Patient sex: F
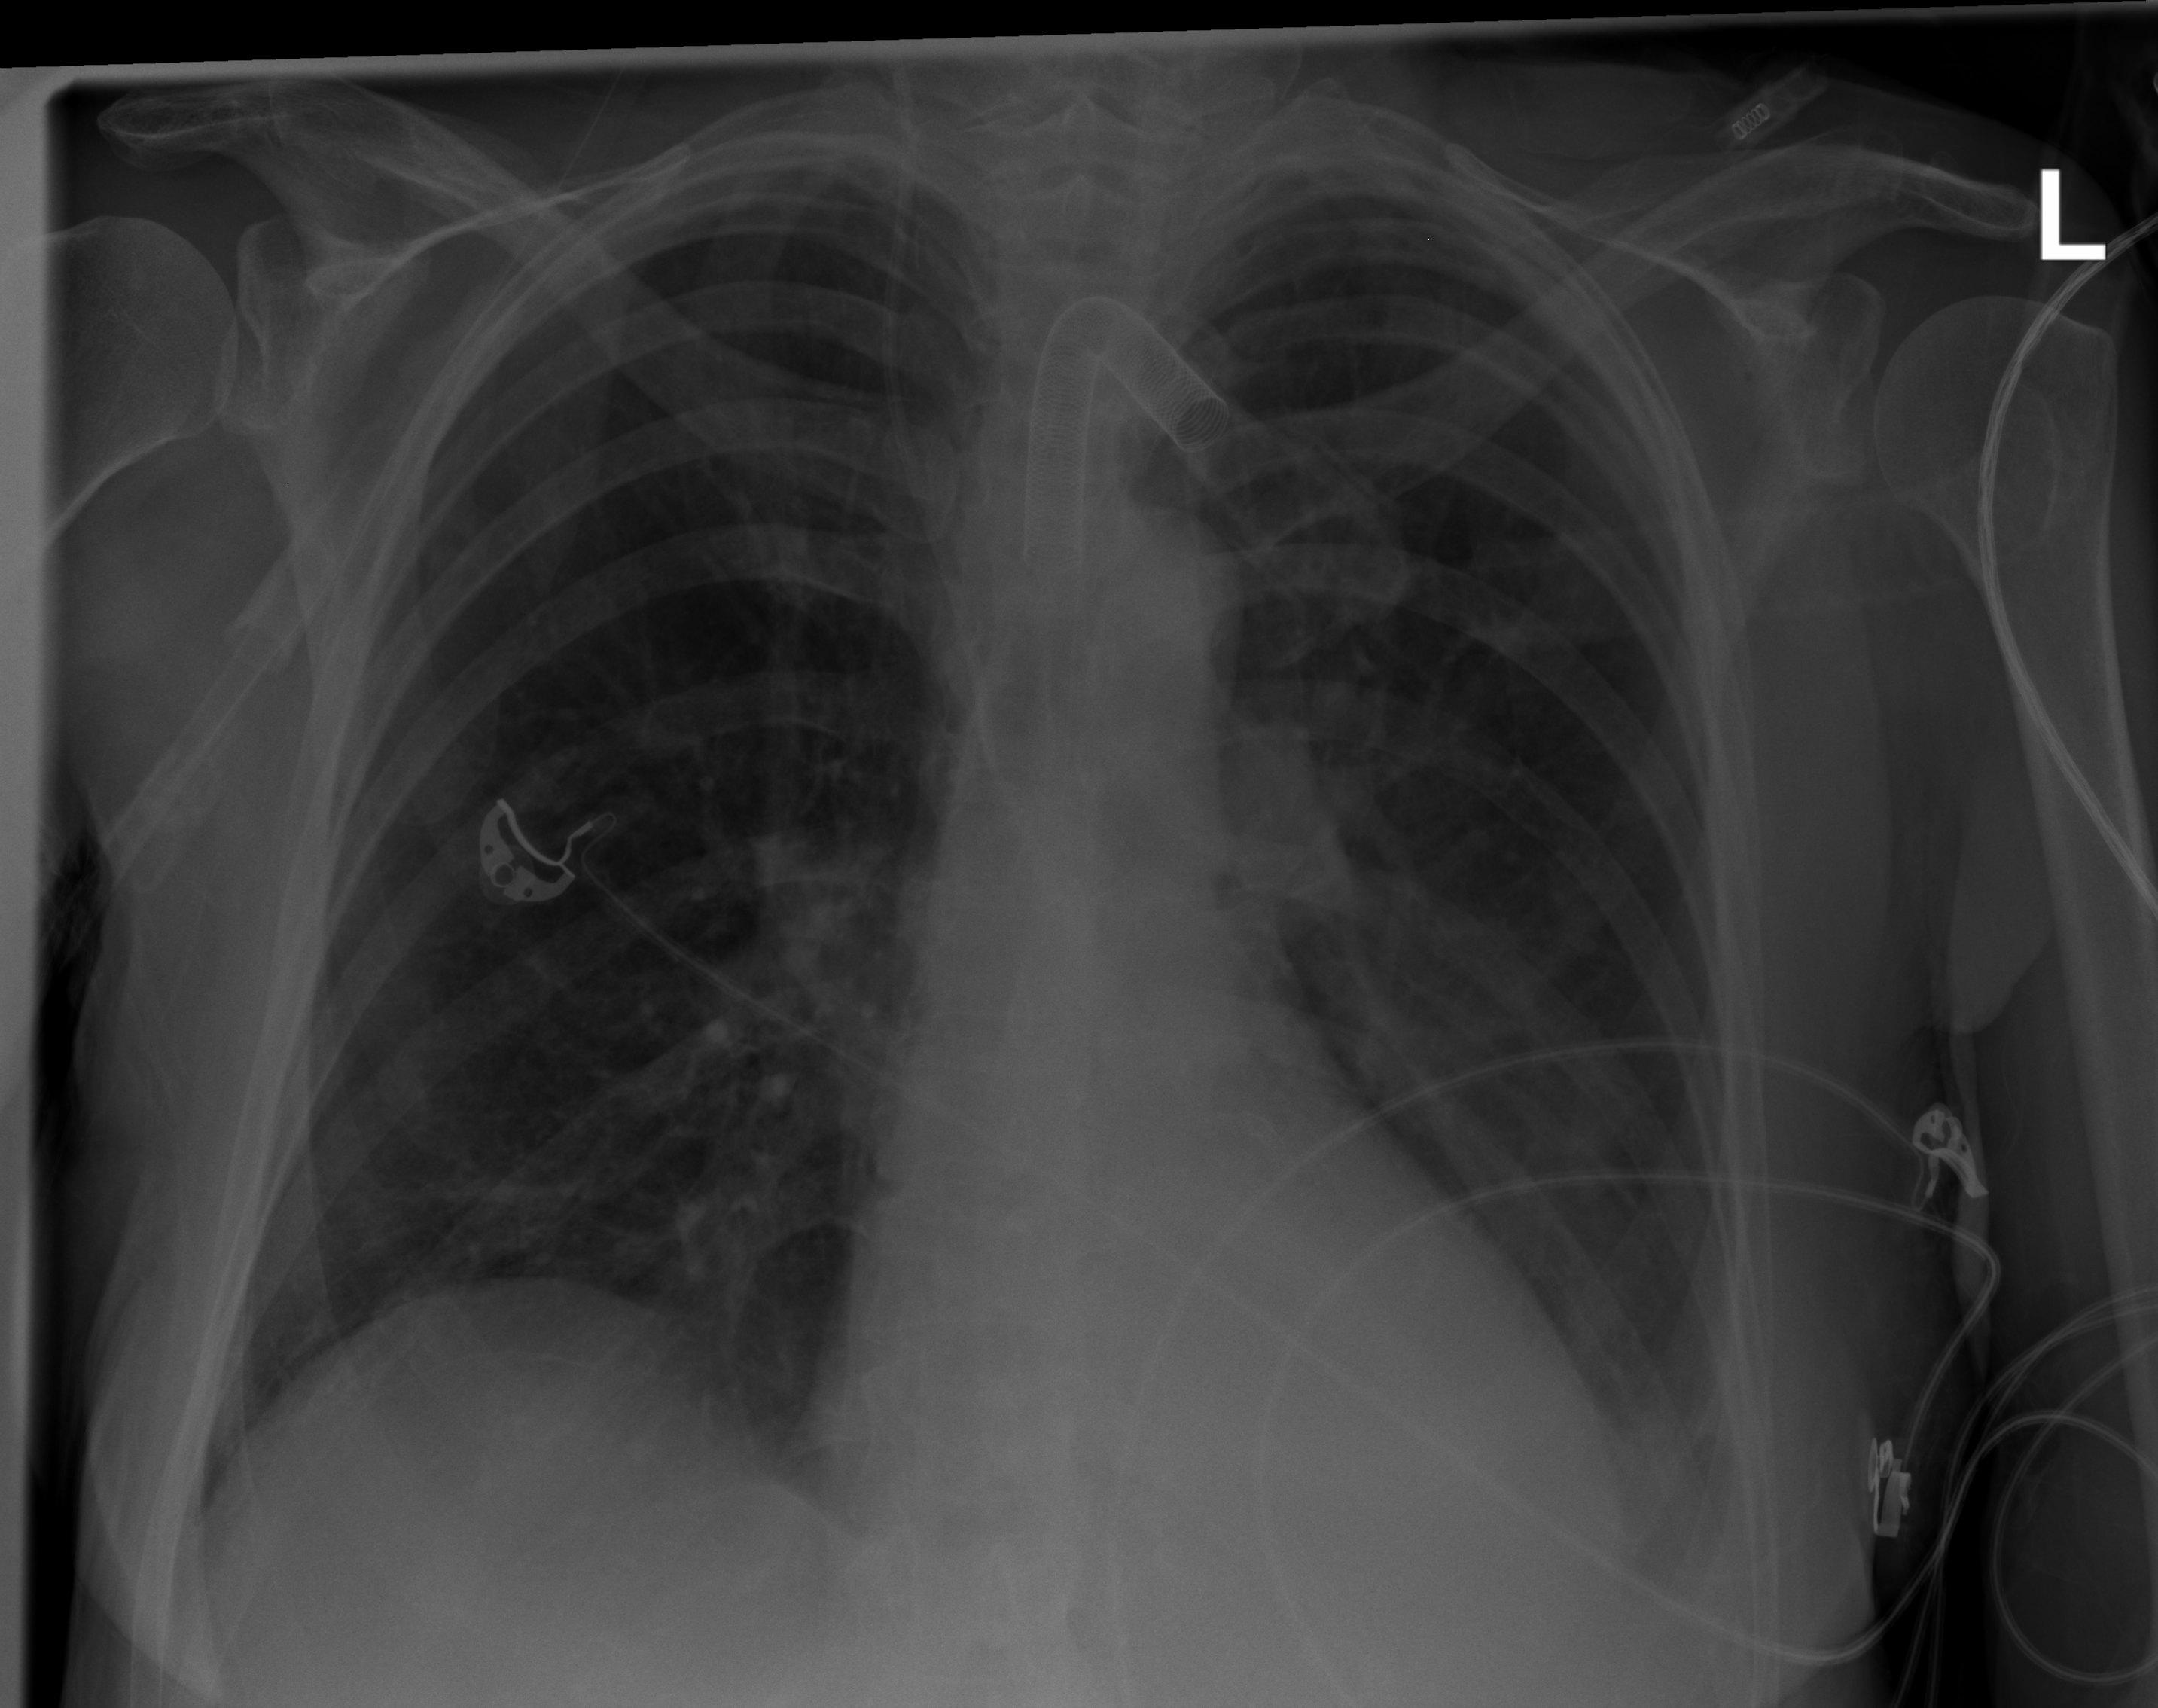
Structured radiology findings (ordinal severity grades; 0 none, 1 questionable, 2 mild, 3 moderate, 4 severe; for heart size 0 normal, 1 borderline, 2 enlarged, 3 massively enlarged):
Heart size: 0
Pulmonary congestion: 0
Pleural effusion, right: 0
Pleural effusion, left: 2
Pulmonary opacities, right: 0
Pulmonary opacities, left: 0
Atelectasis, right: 0
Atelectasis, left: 2